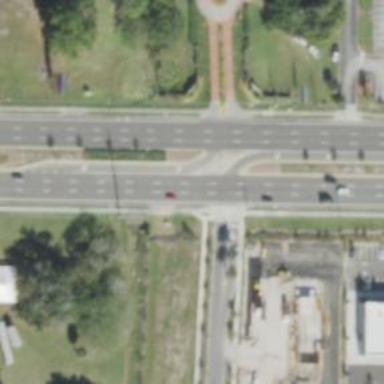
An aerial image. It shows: Trunk link highway.